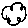
Label: cloud